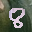
Label: 8